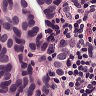
Metastatic tissue present: yes